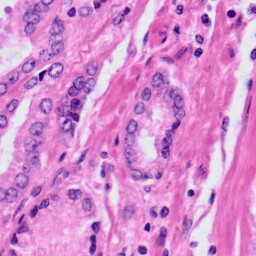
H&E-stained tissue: Prostate